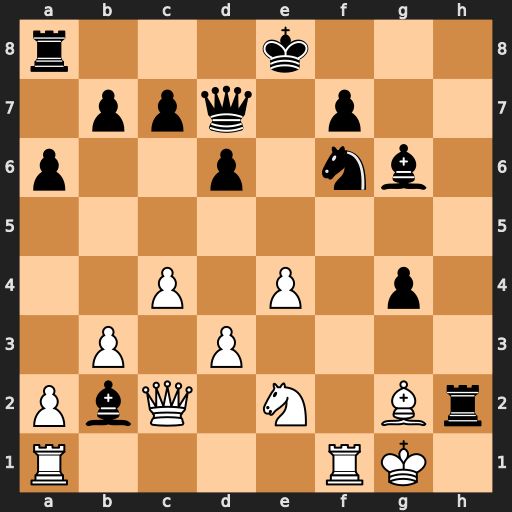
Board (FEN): r3k3/1ppq1p2/p2p1nb1/8/2P1P1p1/1P1P4/PbQ1N1Br/R4RK1
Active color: w
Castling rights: q
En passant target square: -
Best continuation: Qxb2 Rxg2+ Kxg2